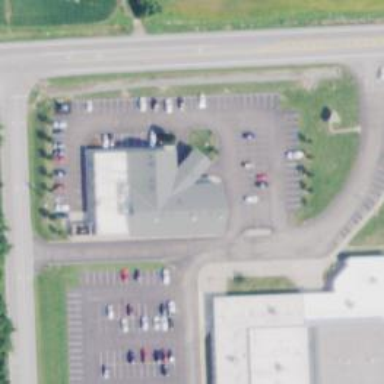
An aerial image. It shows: Clinic.